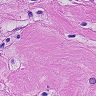
Metastatic tissue present: yes